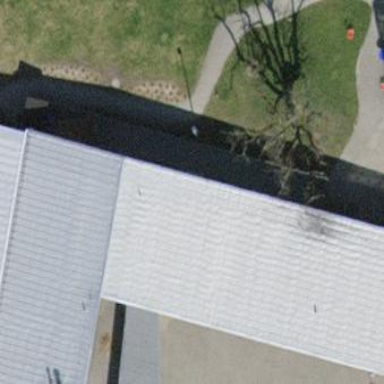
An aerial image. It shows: Kindergarten building.